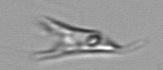
Label: Chrysochromulina_lanceolata